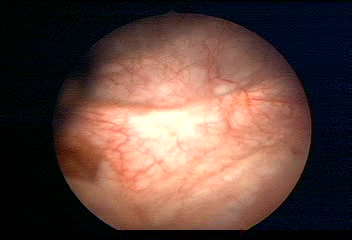
Modality: WLC
Class: Normal mucosa
Bladder cancer association: No